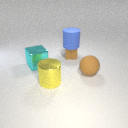
large brown rubber sphere in front of large cyan metal cube